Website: macys
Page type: account-dashboard
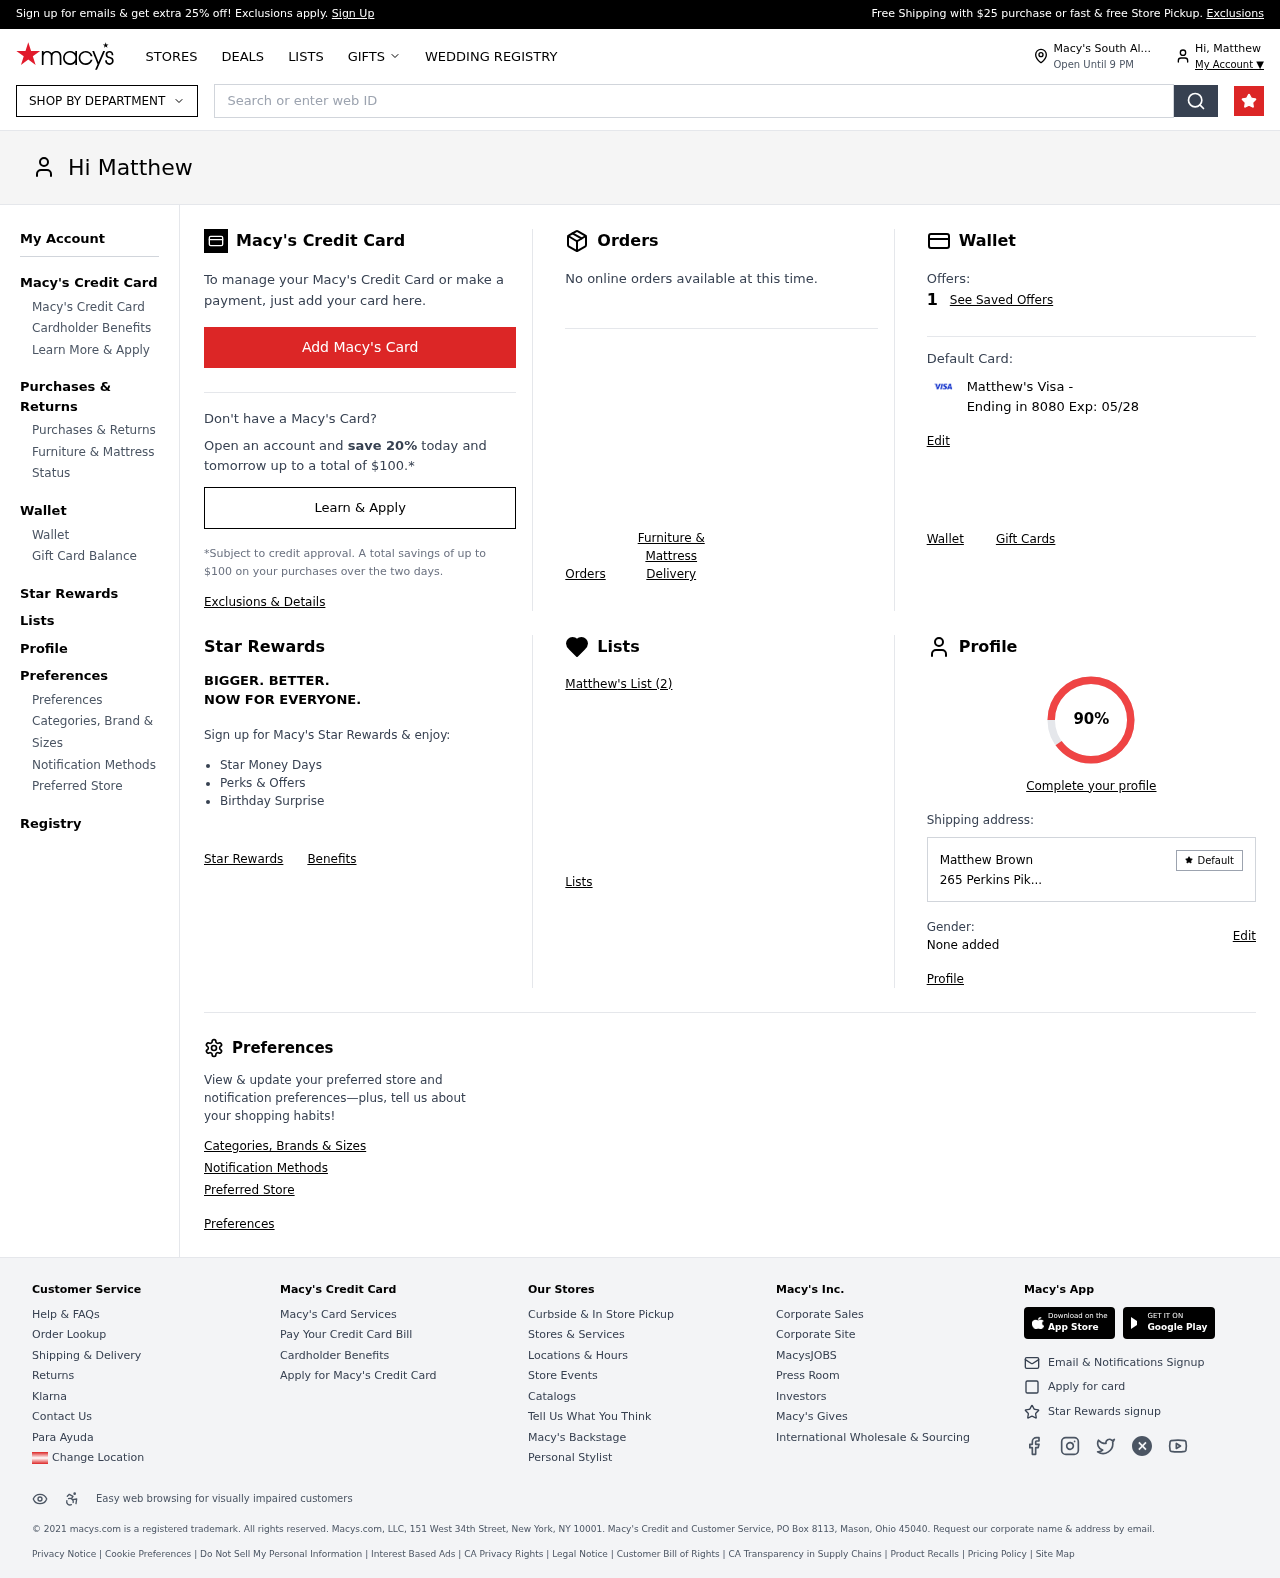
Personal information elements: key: PII_CARD_LAST4
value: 8080
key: PII_CARD_TYPE
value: Visa
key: PII_CITY
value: South Al
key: PII_FIRSTNAME
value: Matthew
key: PII_FULLNAME
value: Matthew Brown
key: PII_STREET
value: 265 Perkins Pik
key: PII_CARD_EXPIRY
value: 05/28
Search elements: key: HEADER_SEARCH
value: Search or enter web ID